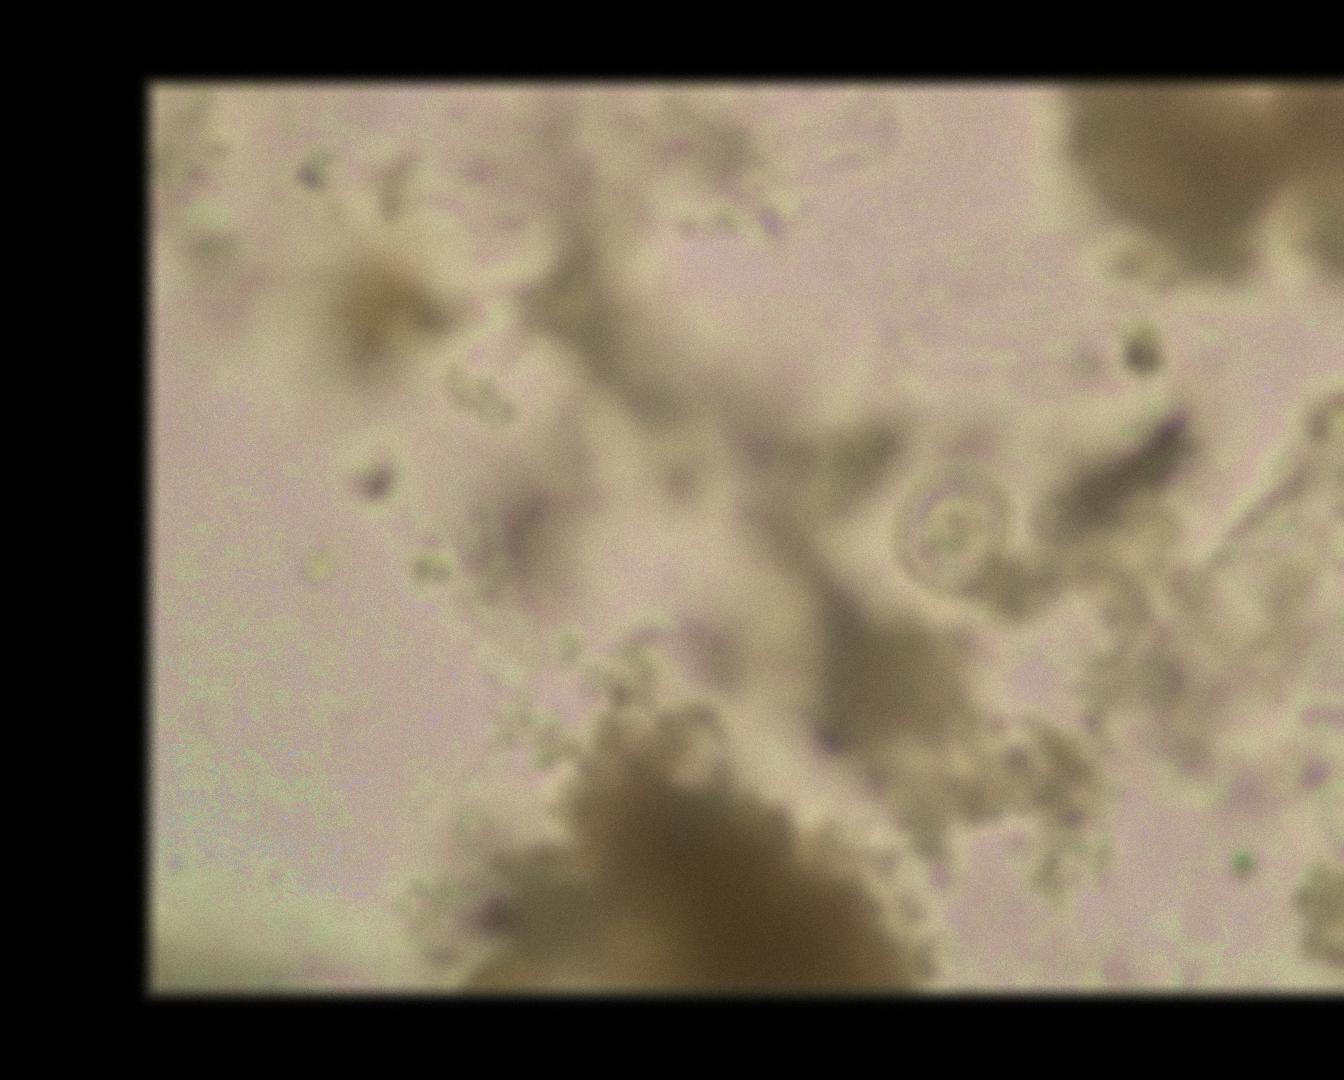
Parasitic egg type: Hymenolepis nana